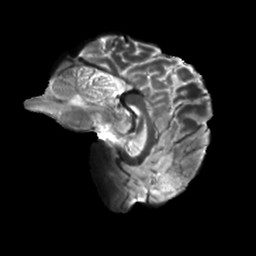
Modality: T2w
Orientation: sagittal
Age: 30
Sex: female
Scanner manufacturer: siemens
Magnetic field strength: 6.98 T
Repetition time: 7.776 s
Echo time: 0.076 s